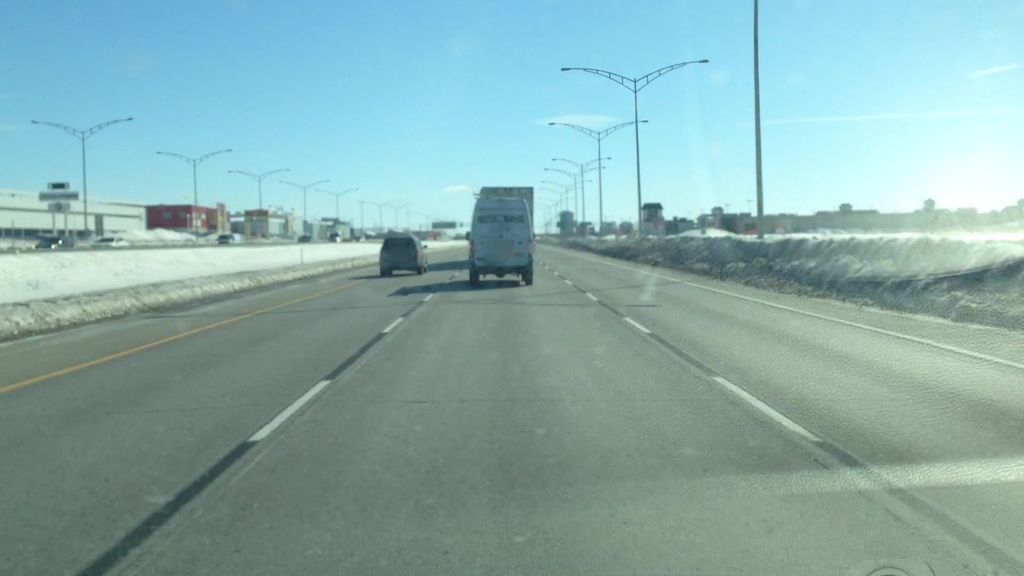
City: montreal